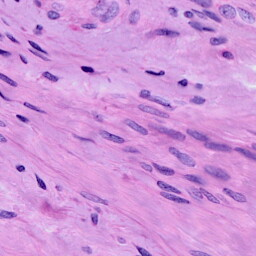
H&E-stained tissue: Cervix